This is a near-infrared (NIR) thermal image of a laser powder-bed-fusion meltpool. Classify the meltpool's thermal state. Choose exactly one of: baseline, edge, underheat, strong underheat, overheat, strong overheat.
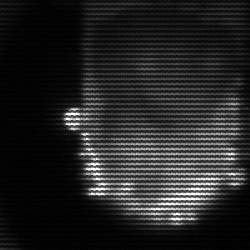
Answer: baseline